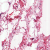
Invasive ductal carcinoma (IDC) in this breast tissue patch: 0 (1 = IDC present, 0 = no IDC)